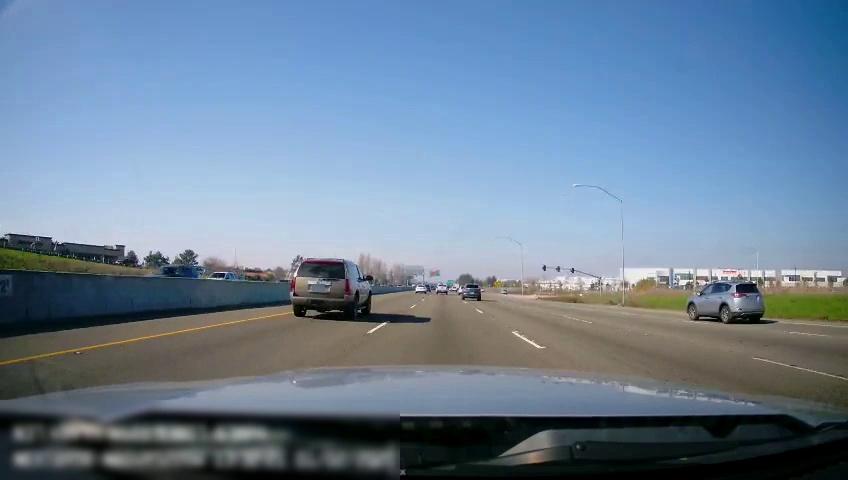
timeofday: Day
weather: Sunny
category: Vehicles | SUV
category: Vehicles | SUV
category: Vehicles | Car
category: Drivable Space
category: Vehicles | SUV
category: Vehicles | SUV
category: Vehicles | SUV
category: Vehicles | SUV
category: Vehicles | Car
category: Vehicles | SUV
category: Lanes | Alternate Lane
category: Lanes | Alternate Lane
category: Lanes | Current Lane
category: Lanes | Current Lane
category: Lanes | Alternate Lane
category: Lanes | Alternate Lane
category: Traffic | Signs